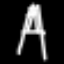
Label: The Eiffel Tower